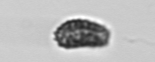
Label: Pseudochattonella_farcimen